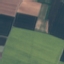
Land use / land cover class: AnnualCrop